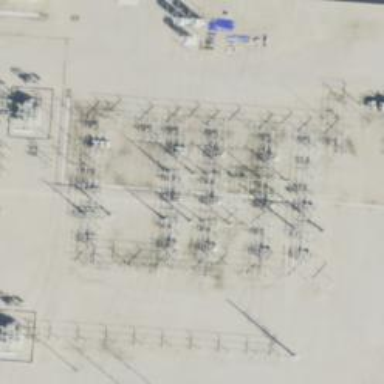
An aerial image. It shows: Switch used for power control.